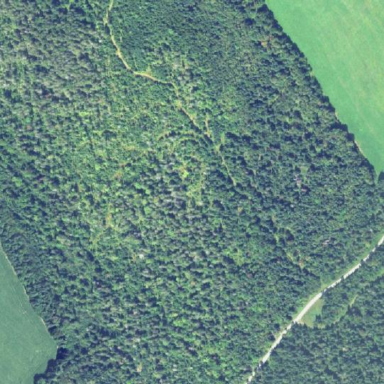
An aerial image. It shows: Serene woodland landscape.